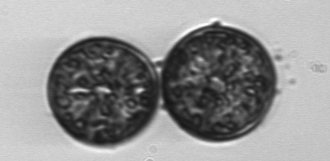
Label: Coscinodiscus